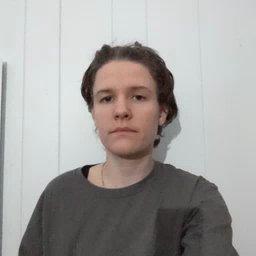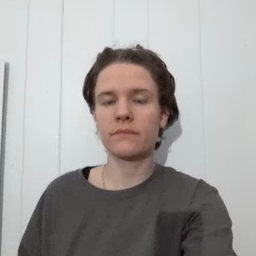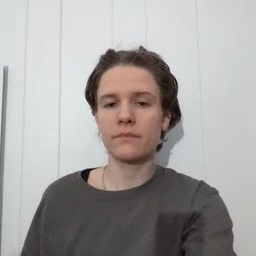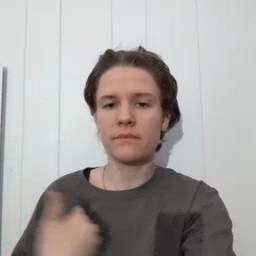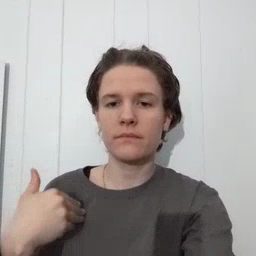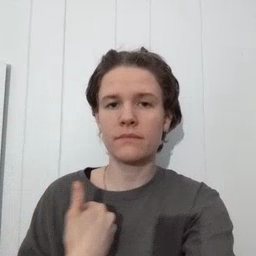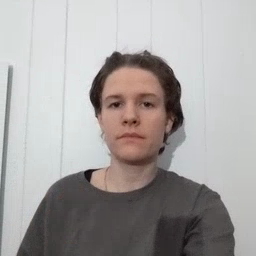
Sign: animal